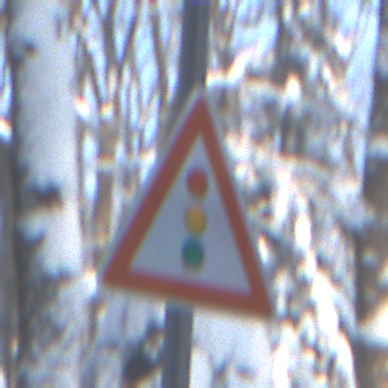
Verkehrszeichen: Lichtzeichenanlage
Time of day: MorningAfternoon
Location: Outdoor (Nature)
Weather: Clear
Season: Winter
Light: Natural